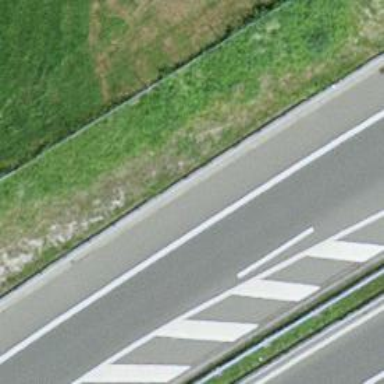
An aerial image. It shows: Motorway.